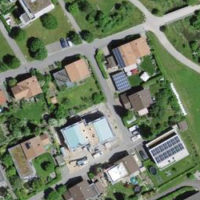
EUNIS habitat code: 54
Species observed at this site:
Medicago sativa